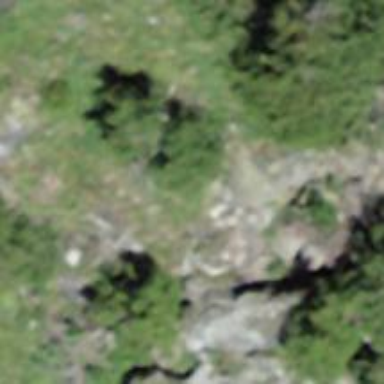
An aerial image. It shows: Needle-leaved tree in its natural environment.